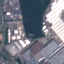
Land use / land cover class: Industrial